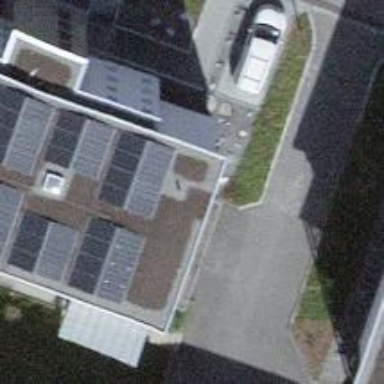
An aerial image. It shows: Solar photovoltaic panel generator.